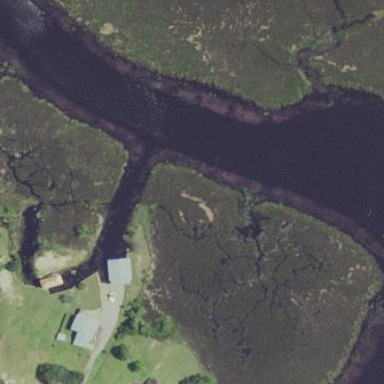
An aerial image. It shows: Saltmarsh wetland area.